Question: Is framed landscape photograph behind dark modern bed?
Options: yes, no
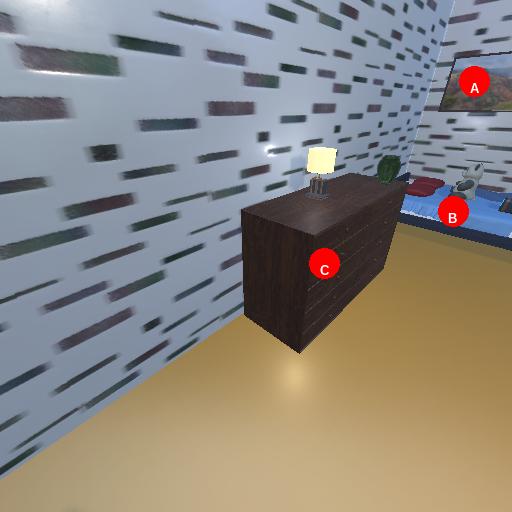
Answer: yes